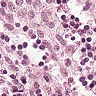
Metastatic tissue present: no